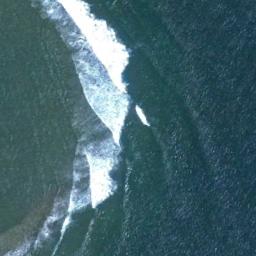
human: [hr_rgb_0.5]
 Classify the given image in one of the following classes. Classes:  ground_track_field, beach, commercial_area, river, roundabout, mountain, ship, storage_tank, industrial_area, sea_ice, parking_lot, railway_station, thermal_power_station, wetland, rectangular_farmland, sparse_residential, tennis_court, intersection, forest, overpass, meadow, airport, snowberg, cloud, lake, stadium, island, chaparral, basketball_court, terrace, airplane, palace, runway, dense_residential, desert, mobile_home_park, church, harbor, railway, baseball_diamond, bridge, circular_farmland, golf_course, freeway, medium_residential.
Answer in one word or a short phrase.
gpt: beach